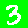
Digit: 3